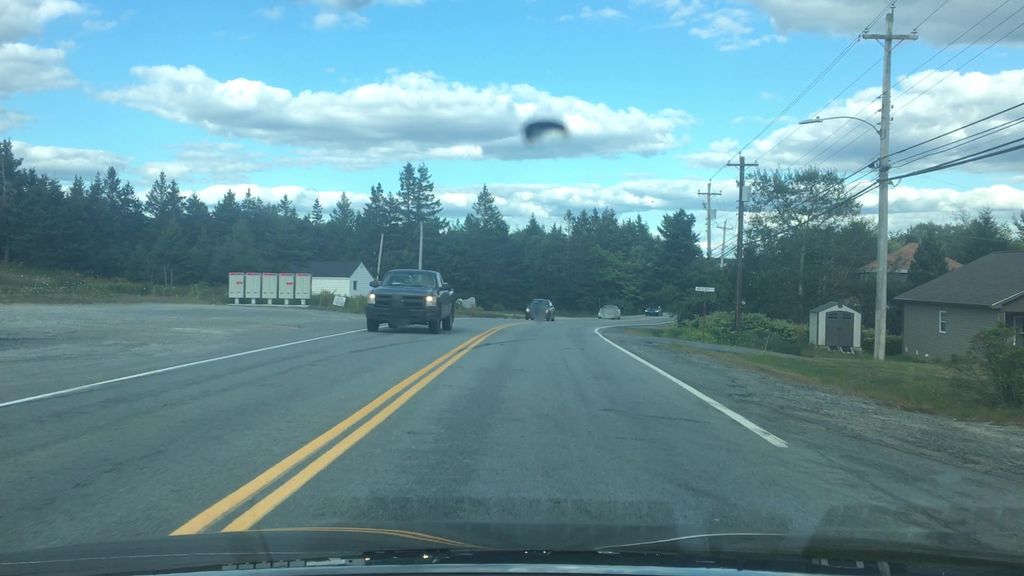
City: halifax